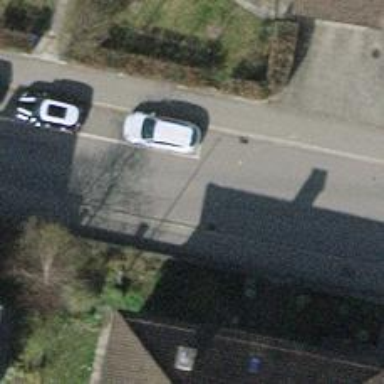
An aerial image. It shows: Residential road with asphalt surface and sidewalks on both sides. There is parallel parking lane on the left side.